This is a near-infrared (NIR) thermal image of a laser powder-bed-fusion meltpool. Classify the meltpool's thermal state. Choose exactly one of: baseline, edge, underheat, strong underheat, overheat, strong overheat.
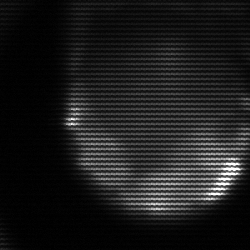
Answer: edge